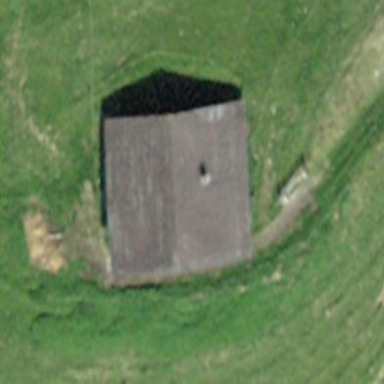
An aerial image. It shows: Cabin.